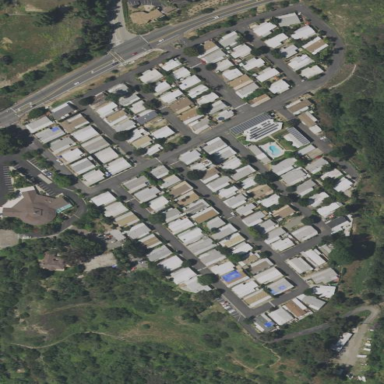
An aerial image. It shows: Residential area known as trailer park.